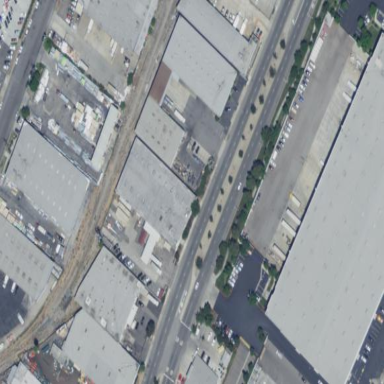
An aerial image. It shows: Warehouse.